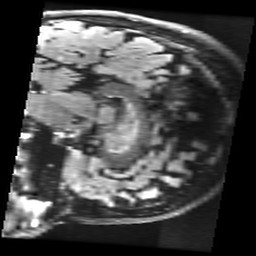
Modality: FLAIR
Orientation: sagittal
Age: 70
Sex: female
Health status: healthy
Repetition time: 12 s
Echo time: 0.09782 s